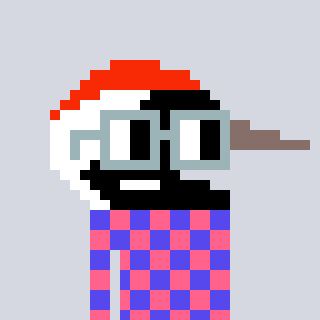
a pixel art character with square dark gray glasses, a crane-shaped head and a computerblue-colored body on a cool background